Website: lowes
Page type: review-order
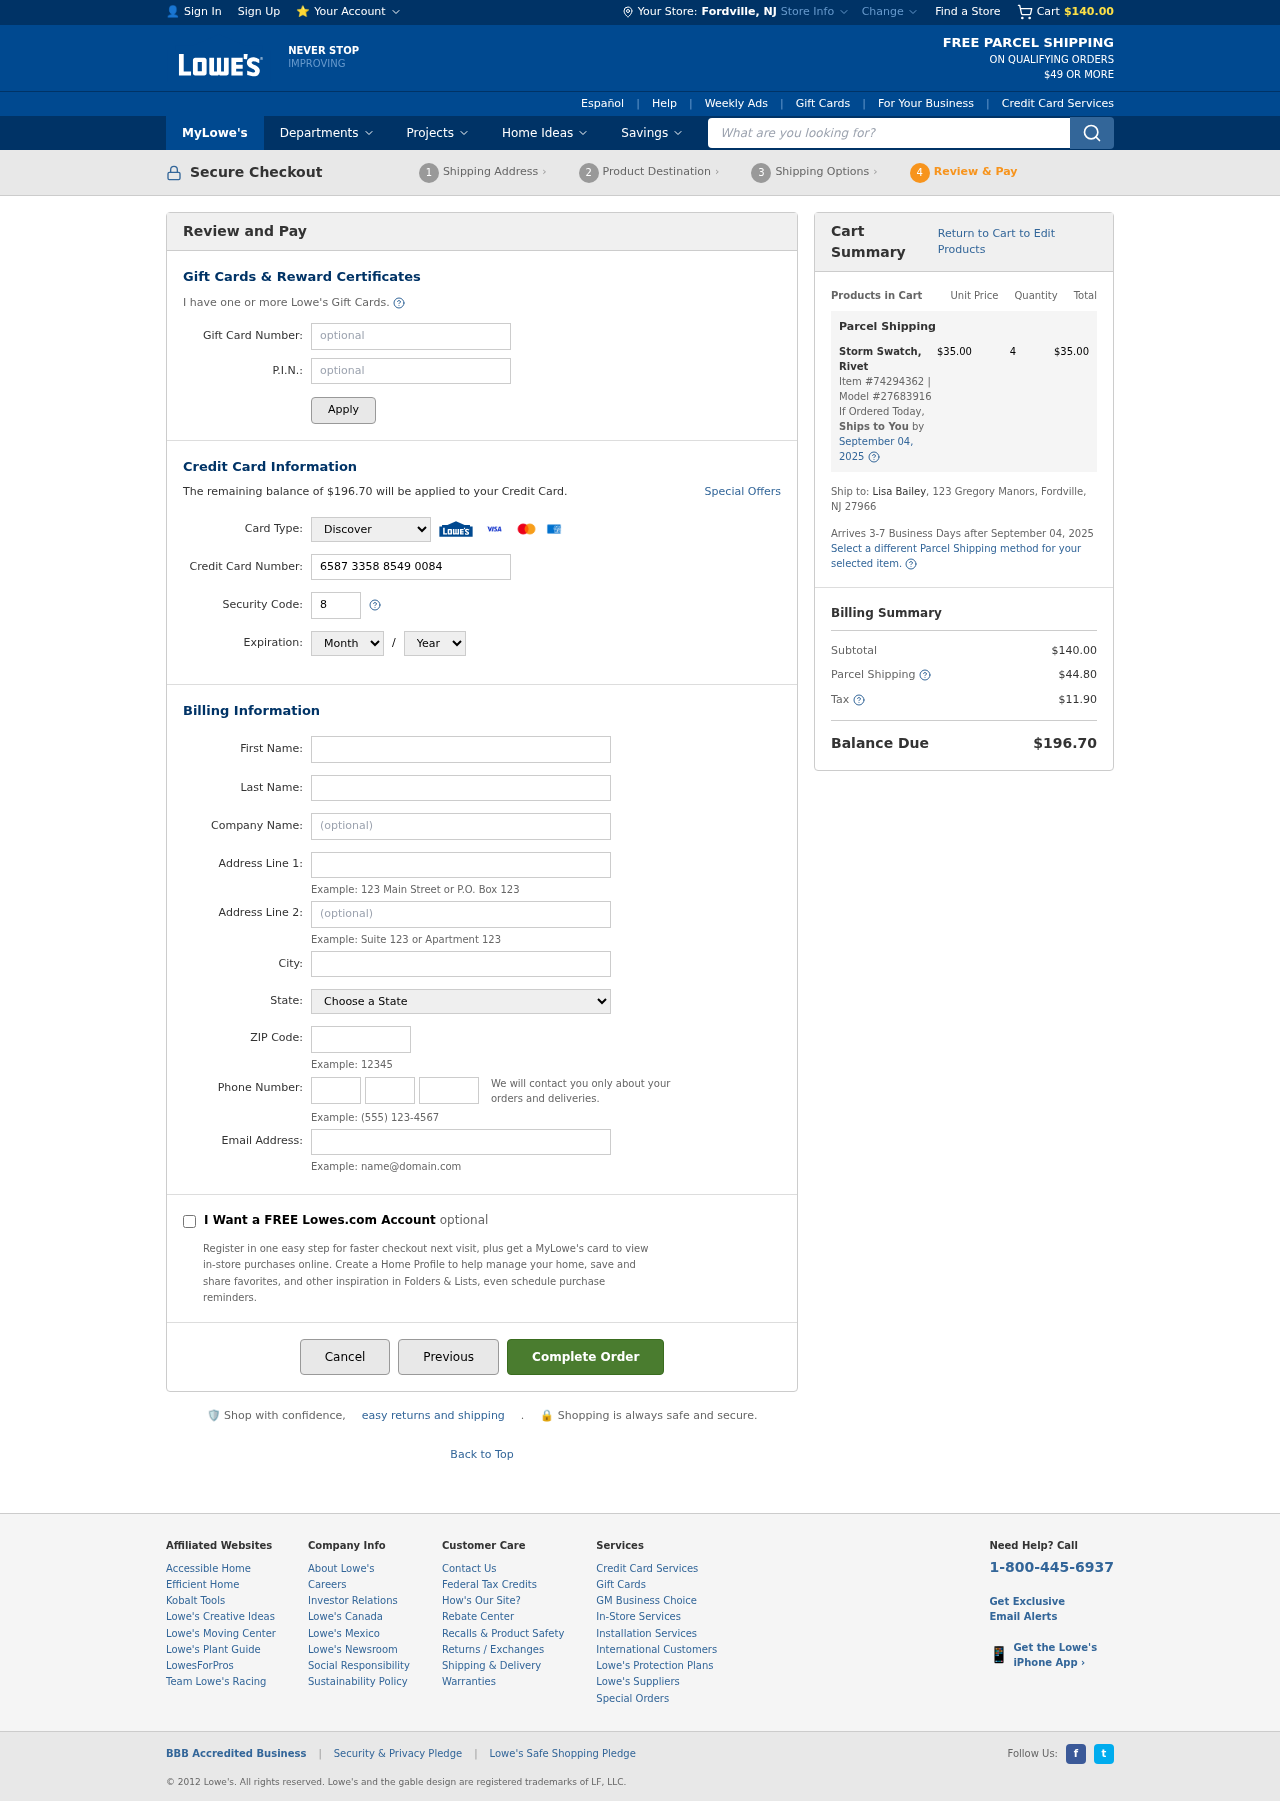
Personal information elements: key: PII_CARD_CVV
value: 861
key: PII_CARD_EXPIRY_MONTH
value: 08
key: PII_CARD_EXPIRY_YEAR
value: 26
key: PII_CARD_NUMBER
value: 6587 3358 8549 0084
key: PII_CARD_TYPE
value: Discover
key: PII_CITY
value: Fordville
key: PII_CITY_STATE
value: Fordville, NJ
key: PII_COMPANY
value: Harrell Group
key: PII_EMAIL
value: lisabailey@gmail.com
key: PII_FIRSTNAME
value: Lisa
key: PII_LASTNAME
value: Bailey
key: PII_PHONE_AREA
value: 674
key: PII_PHONE_PREFIX
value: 867
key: PII_PHONE_SUFFIX
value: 5341
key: PII_POSTCODE
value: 27966
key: PII_STATE
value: New Jersey
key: PII_STREET
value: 123 Gregory Manors
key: PII_STREET2
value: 123 Gregory Manors
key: PII_FULLNAME2
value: Lisa Bailey
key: PII_STATE_ABBR
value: NJ
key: PII_POSTCODE_FULL
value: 27966
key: PII_CITY_STATE_ZIP
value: Fordville, NJ 27966
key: PII_POSTCODE_NUMERIC
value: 27966
Product elements: key: PRODUCT1_NAME
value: Storm Swatch, Rivet
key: PRODUCT1_PRICE
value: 35
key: PRODUCT1_QUANTITY
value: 4
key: PRODUCT1_ITEM_NUMBER
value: Item #74294362
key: PRODUCT1_MODEL_NUMBER
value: Model #27683916
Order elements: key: ORDER_SUBTOTAL
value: $140.00
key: ORDER_BALANCE_DUE
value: $196.70
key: ORDER_SHIPPING_DATE
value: September 04, 2025
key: ORDER_ITEM_TOTAL
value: $35.00
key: ORDER_SHIPPING_DATE2
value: September 04, 2025
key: ORDER_SHIPPING_COST
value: $44.80
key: ORDER_TAX
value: $11.90
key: ORDER_TOTAL
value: $196.70
Search elements: key: HEADER_SEARCH
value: What are you looking for?